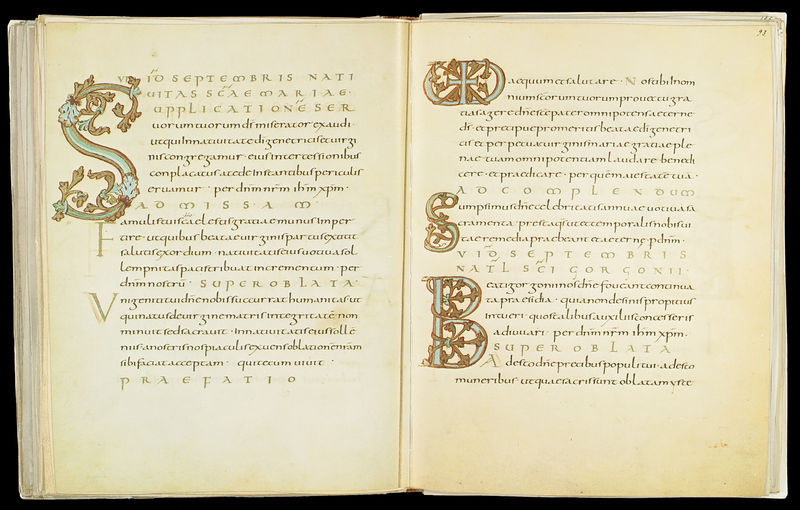
Titel: Drogo Sakramentar
Standort: Herstellungsort: Metz (EU - F)
Institution: Paris, Bibliothèque Nationale
Schlagwörter: blätter, weiß, gelb, grün, blumen, braun, türkis, beige, gold, schrift, papier, rand, ornamente, buch, kreuz, druck, seite, illustration, buchstaben, pergament, buchseiten, knick, handschrift, super, latein, kapitälchen, buchmalerei, majuskel, majuskeln, karolingisch, s, b, d, v, f, 92, praefatio, manuskeln, ad missam, oblata, knicl, zimelien